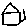
Label: house